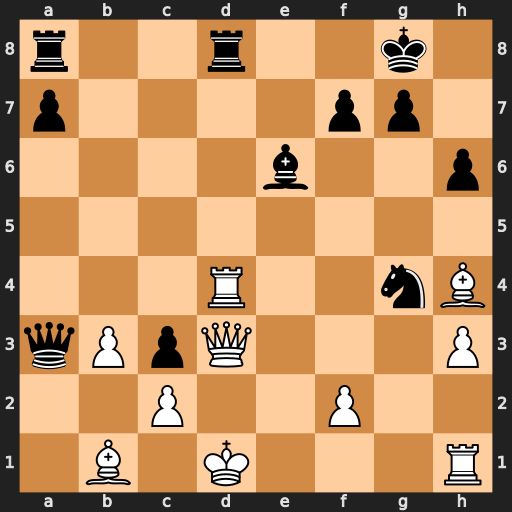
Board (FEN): r2r2k1/p4pp1/4b2p/8/3R2nB/qPpQ3P/2P2P2/1B1K3R
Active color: w
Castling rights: -
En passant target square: -
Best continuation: Rxd8+ Rxd8 Qxd8+